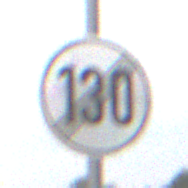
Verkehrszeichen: EndeGeschwindigkeit130
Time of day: MorningAfternoon
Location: Outdoor (Nature)
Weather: Overcast
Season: NotSpecified
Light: Natural